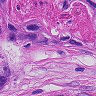
Metastatic tissue present: yes